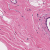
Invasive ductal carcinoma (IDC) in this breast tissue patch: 0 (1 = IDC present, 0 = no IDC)